Question: This is my link: 'http://localhost/test/index.php'
Now i want to change it to look like this: 'http://localhost/home/'
So i create a .htaccess file and placed it inside the folder.
This is my .htaccess code:
'''
RewriteEngine on
RewriteRule ^test/index.php$ home/
'''
is also enabled.
But anyway this rule is not working for me and browser is redirecting me to the original url 'http://localhost/test/index.php'. However i tried this rule online and it seemed working there. Here's the snapshot of the website where i tested the rule.

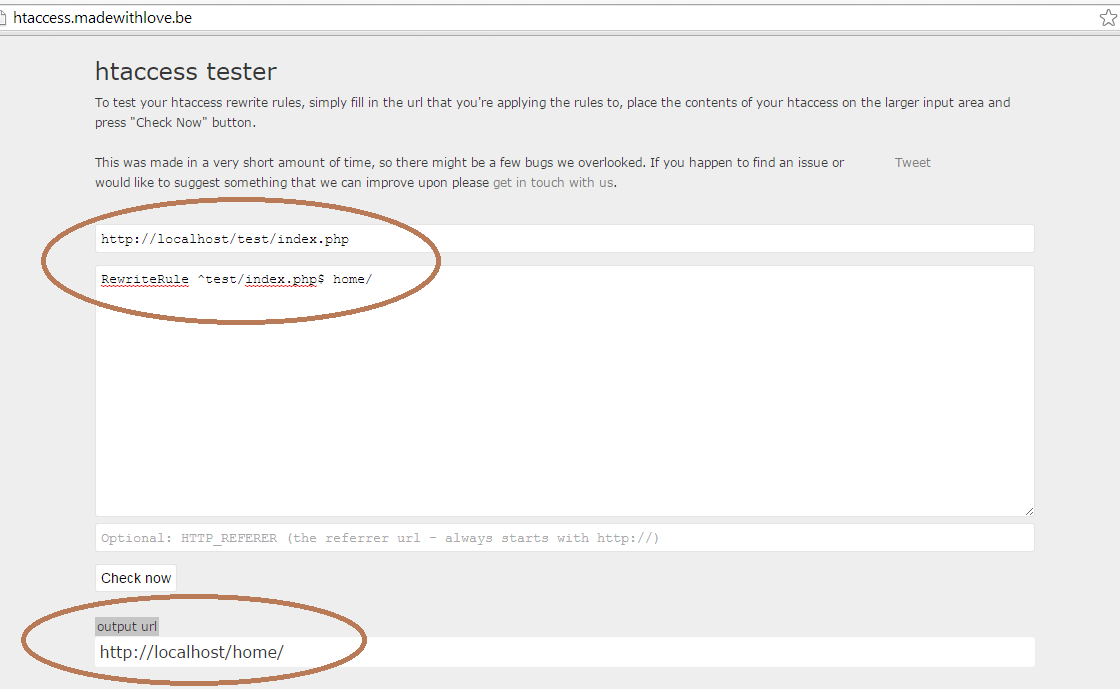
Answer: You need to have 2 complimentary rules:
'''
RewriteEngine on
RewriteBase /
# external redirect for chancing URL
RewriteCond %{THE_REQUEST} \s/+test/index\.php[\s?] [NC]
RewriteRule ^ home/ [L,R=302]
# internal routing to actual URL
RewriteRule ^home/?$ test/index.php [L,NC]
'''